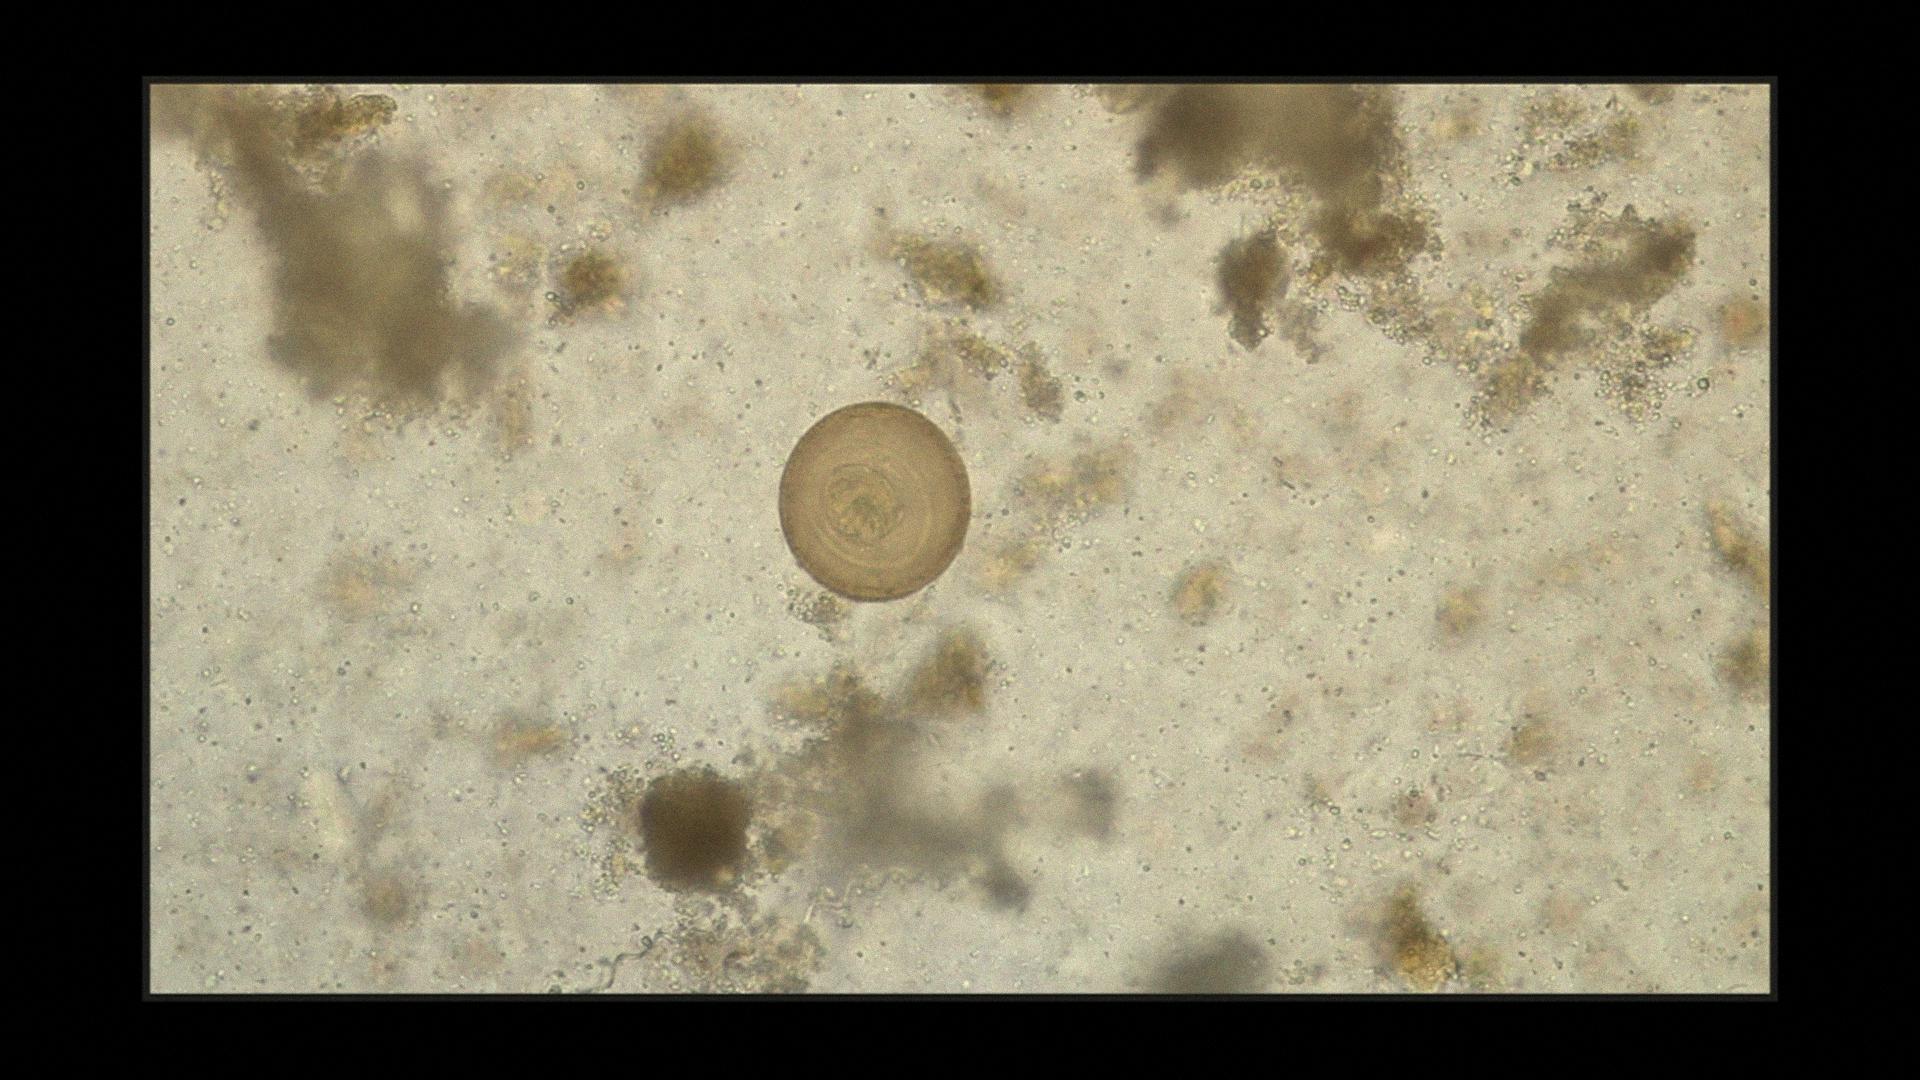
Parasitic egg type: Hymenolepis diminuta